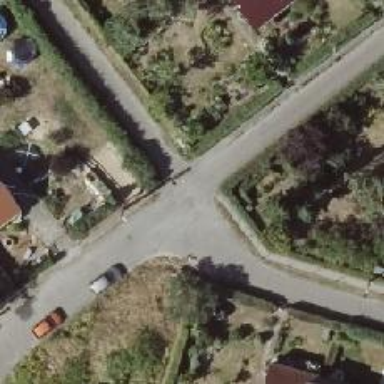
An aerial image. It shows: Residential road with asphalt surface.